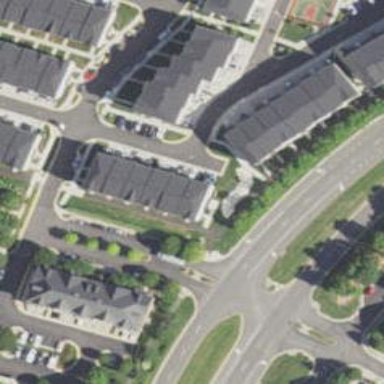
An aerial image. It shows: Living street.